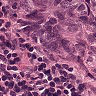
Metastatic tissue present: yes